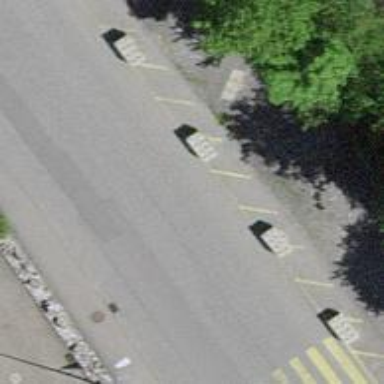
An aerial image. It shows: Bollard barrier.